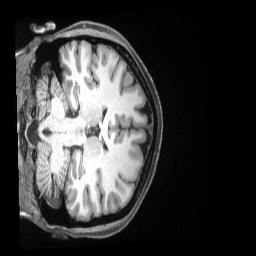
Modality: T1w
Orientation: coronal
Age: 30
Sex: female
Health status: ill
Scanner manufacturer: siemens
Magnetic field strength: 3 T
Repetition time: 2.5 s
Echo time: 0.00181 s